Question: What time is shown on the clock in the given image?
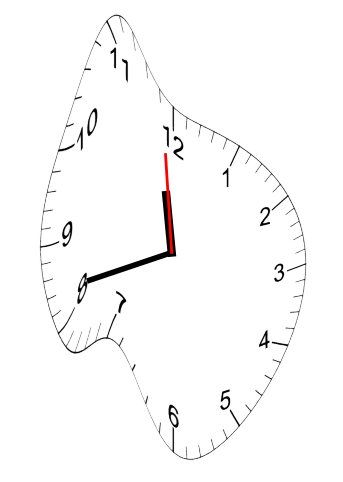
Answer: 11:41:59